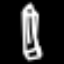
Label: pencil